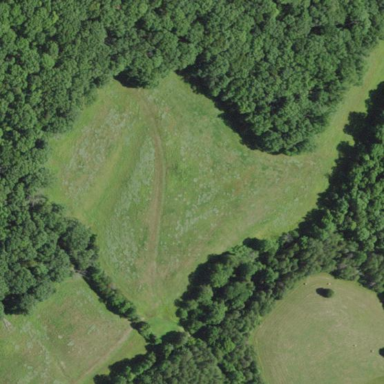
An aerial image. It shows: Beautiful meadow.